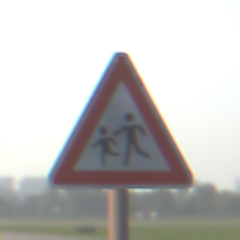
Verkehrszeichen: KinderRechts
Umgebung: Outdoor, Special
Tageszeit: MorningAfternoon
Wetter: Clear
Licht: Natural
Jahreszeit: NotSpecified
Kontrast: HighContrast